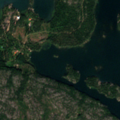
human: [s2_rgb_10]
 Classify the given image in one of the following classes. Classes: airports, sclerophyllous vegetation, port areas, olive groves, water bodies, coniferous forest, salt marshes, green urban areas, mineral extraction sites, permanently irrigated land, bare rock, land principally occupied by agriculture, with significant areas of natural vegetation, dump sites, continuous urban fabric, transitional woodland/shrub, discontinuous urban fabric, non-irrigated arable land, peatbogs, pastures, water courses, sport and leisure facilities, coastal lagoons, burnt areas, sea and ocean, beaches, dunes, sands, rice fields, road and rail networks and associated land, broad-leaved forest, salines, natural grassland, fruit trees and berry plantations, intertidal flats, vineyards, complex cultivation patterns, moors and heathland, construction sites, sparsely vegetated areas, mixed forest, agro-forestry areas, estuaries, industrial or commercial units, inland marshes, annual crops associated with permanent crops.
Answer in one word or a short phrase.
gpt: mixed forest, transitional woodland/shrub, bare rock, sea and ocean